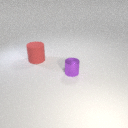
small purple metal cylinder to the right of large red rubber cylinder